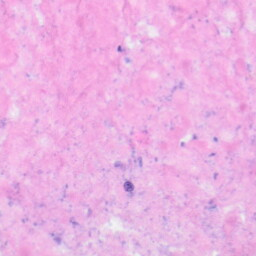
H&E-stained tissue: Kidney